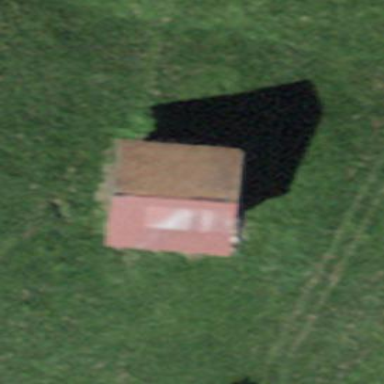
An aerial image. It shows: Rural barn.